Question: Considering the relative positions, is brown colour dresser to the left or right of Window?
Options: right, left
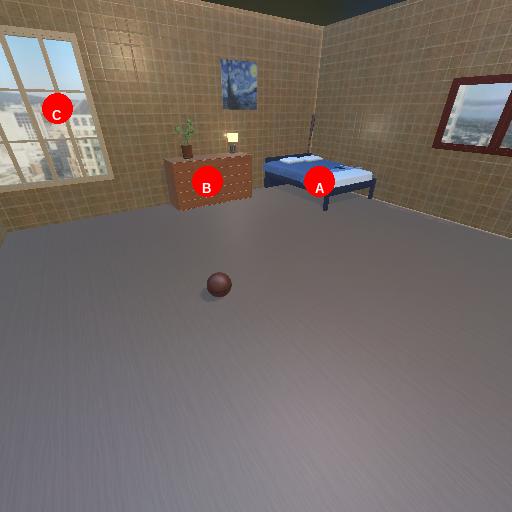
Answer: right